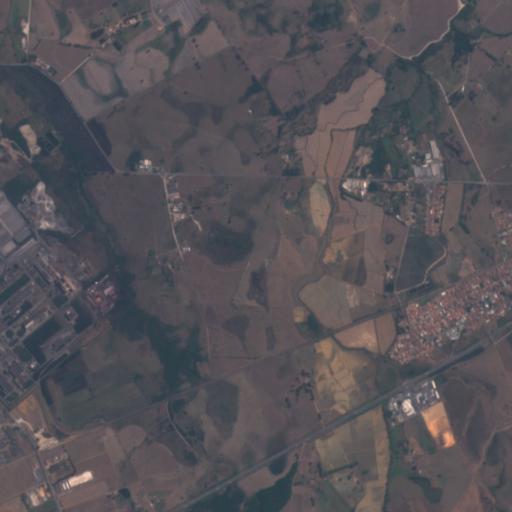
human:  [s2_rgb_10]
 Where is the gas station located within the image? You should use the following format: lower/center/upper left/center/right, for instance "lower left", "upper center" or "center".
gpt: The gas station is located in the lower right of the image.
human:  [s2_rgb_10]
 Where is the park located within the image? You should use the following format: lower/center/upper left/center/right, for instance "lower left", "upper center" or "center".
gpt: The park is located in the upper right of the image.
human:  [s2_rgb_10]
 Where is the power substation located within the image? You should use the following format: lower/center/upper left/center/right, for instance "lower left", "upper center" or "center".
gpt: The power substation is located in the center left of the image.
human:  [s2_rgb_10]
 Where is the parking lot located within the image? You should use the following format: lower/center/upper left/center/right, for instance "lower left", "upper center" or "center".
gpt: There is no parking lot in the image.